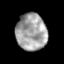
Tissue: prostate
Cell type: T cells
Senescence score: 0.2967
Nuclear area (px): 1108
Mean DAPI intensity: 162.07